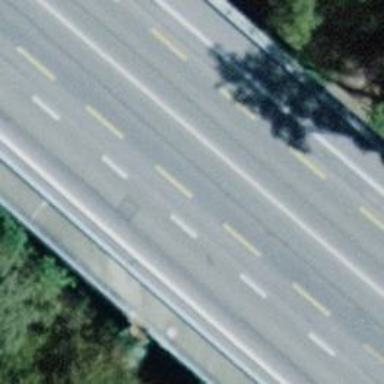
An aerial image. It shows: Secondary road crossing bridge.